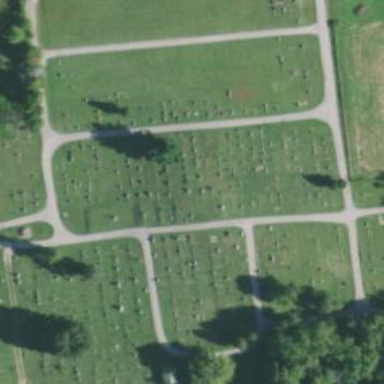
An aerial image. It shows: Grave yard.